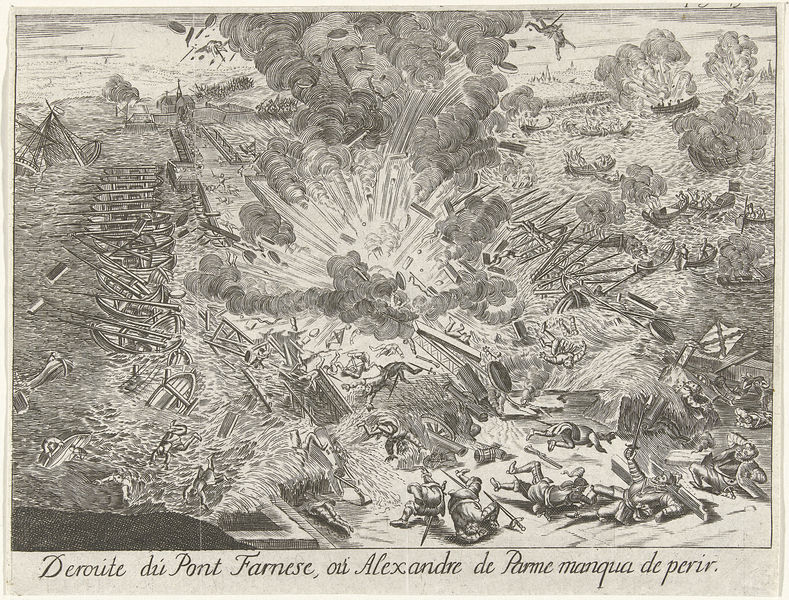
Titel: Schipbrug van Parma over de Schelde
Künstler: Lamberecht Causé
Standort: Amsterdam
Institution: Rijksmuseum
Schlagwörter: men, people, soldiers, sword, wood, smoke, cloud, sky, boat, ocean, sea, water, armor, drawing, sketch, battle, french, pen, boats, injury, flag, mann, ink, pencil, boot, boote, schiff, wasser, harbor, explosion, war, fire, ships, meer, schiffe, kreuz, text, krieg, farnese, feuer, knights, rauch, brücke, weapons, welle, schwert, kampf, sinking, cannon, devastation, cannons, sink, qualm, steg